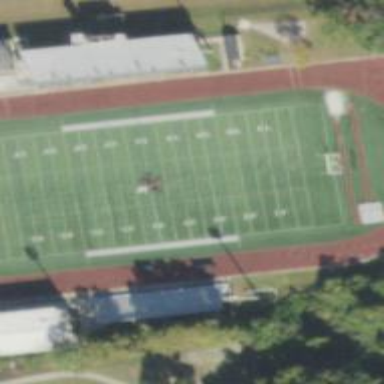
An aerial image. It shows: American football pitch with artificial turf surface for leisure land.